Question: I'm building a little sticky notes app for fun, and sometimes this happens:

(It's because the first word is wider than the width of the note.)
Is there a way to check whether the scrollbar is present with Javascript? If I can do that, I can resize the note until it contains the text without the scrollbar.
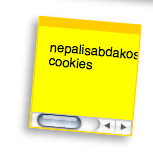
Answer: This CSS3 property will break a word within if it is too large for its container:
'''
#selector {
word-wrap: break-word;
}
'''
'word-wrap: normal;' to toggle style
This works in basically every browser and believe it or not, support for the property goes as far back as IE5. Credit for this goes to Louis Lazaris for his post, <URL>.